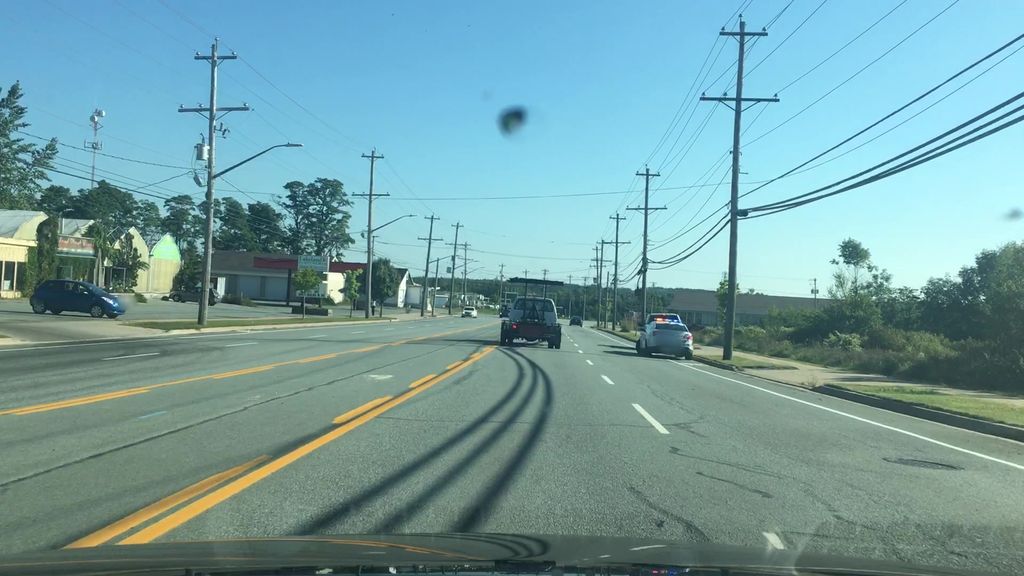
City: halifax